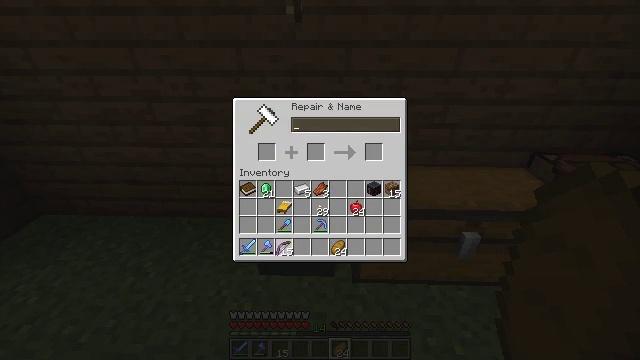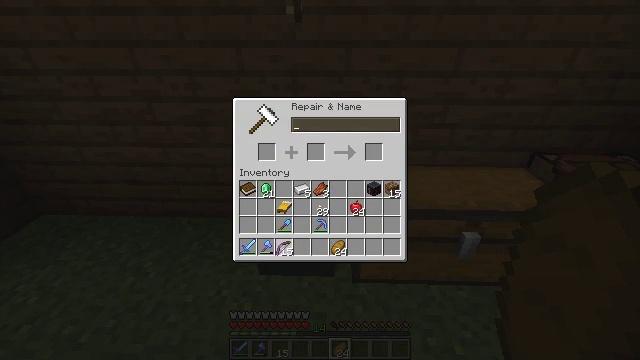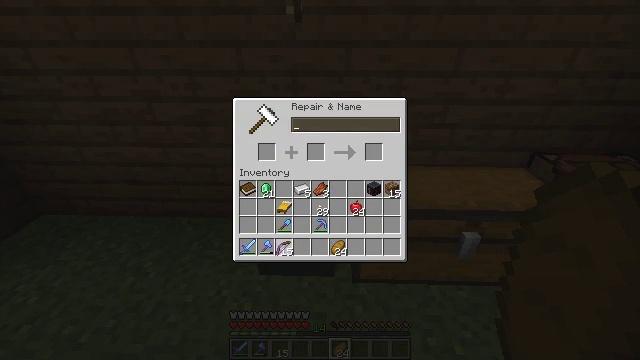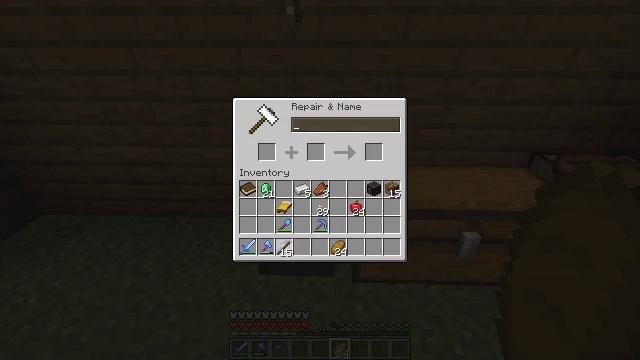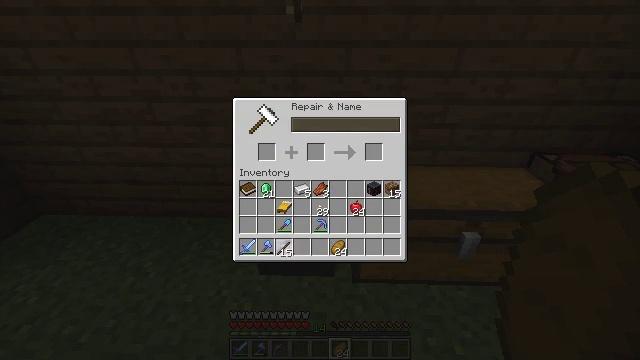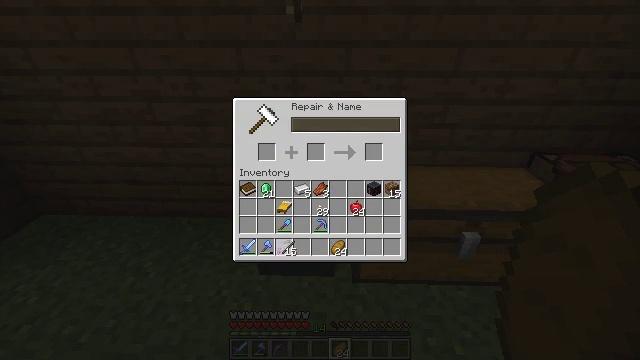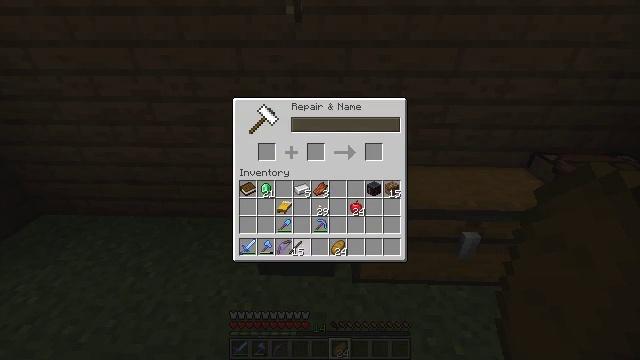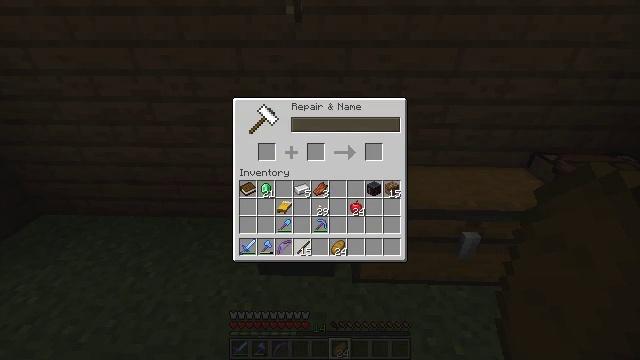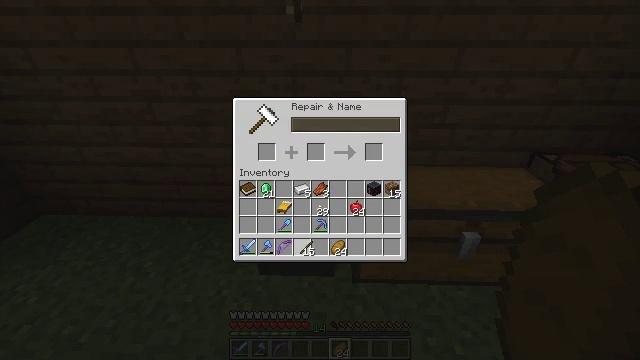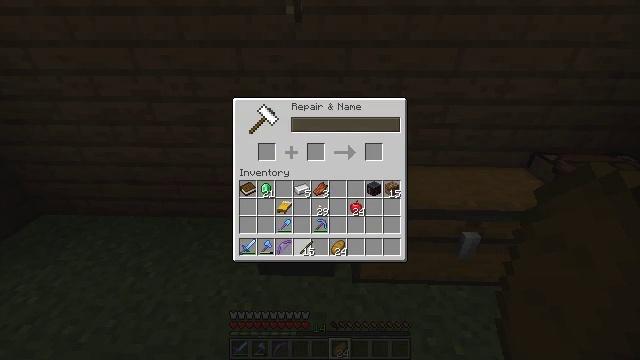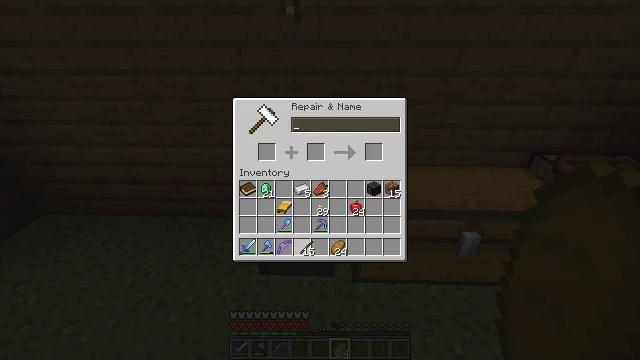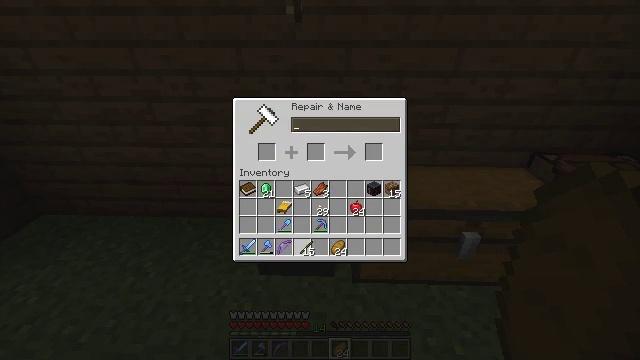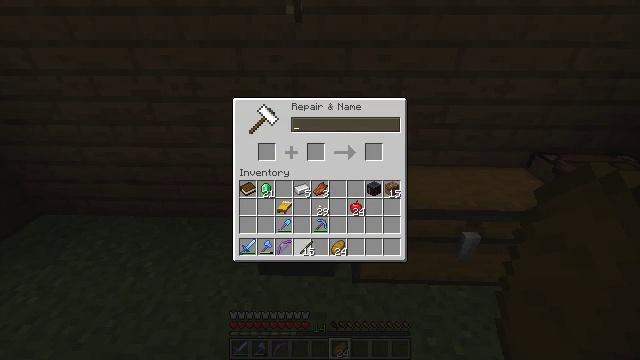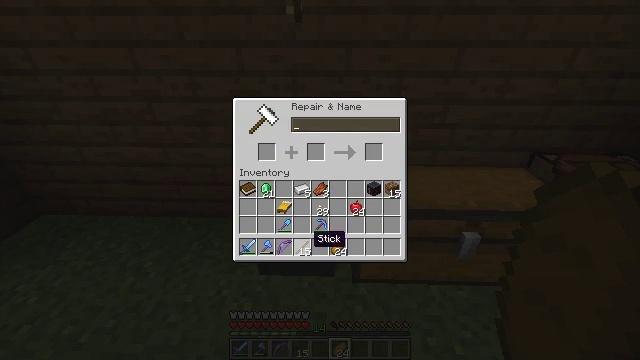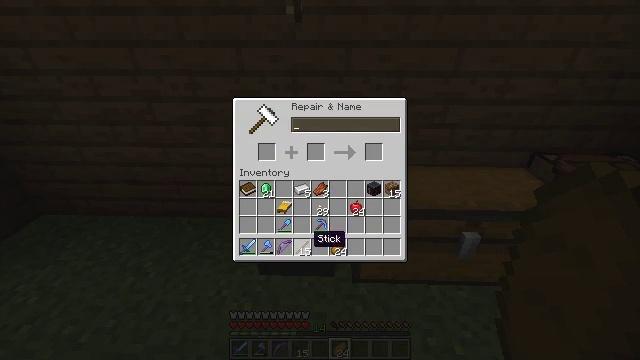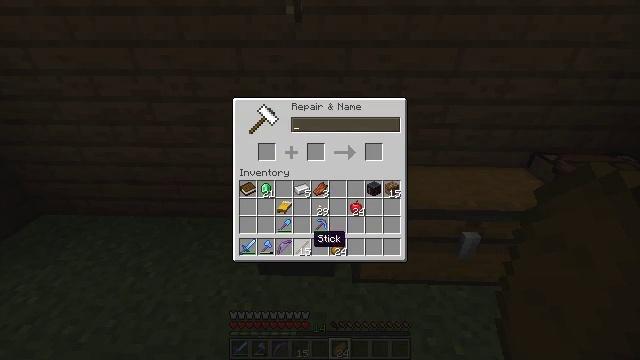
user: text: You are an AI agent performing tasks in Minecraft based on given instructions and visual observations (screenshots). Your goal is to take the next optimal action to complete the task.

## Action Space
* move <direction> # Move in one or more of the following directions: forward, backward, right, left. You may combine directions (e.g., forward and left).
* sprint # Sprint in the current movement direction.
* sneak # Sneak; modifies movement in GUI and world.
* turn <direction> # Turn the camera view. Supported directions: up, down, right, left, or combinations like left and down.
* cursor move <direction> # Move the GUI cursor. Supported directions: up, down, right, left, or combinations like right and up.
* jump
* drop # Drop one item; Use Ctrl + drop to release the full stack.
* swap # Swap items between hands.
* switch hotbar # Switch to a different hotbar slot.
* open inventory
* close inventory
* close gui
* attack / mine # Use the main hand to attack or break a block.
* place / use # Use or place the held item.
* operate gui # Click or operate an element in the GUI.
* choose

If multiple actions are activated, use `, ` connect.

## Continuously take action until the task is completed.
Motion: motion action
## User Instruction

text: Put ingredients in the crafting grid to get a cookie.
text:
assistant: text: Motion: operate gui
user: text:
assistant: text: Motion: operate gui
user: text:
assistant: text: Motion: no_op
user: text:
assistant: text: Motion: no_op
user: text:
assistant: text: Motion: no_op
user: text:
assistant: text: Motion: cursor move right
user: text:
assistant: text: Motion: cursor move right
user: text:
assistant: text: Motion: no_op
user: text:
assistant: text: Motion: no_op
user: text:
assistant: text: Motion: no_op
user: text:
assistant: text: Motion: operate gui
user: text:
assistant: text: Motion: operate gui
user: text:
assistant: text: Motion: no_op
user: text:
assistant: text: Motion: no_op
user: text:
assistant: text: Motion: no_op
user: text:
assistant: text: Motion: no_op
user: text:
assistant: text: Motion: no_op
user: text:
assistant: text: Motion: no_op
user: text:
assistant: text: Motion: close gui
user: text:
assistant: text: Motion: open inventory
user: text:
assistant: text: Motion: turn left and down
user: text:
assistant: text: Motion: turn left and down
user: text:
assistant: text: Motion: turn left
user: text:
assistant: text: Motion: turn left and up
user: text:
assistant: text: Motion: no_op
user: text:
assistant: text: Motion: no_op
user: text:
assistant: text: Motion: move forward, turn left
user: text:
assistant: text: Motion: move forward, turn left and up
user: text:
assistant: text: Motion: move forward, turn left and up
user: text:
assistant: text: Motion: move forward, turn left and up